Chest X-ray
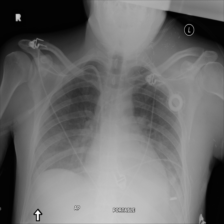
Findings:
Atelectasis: negative
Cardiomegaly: negative
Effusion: positive
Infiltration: negative
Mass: negative
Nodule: negative
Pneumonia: negative
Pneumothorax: negative
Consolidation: negative
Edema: negative
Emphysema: negative
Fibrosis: negative
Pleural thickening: negative
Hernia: negative